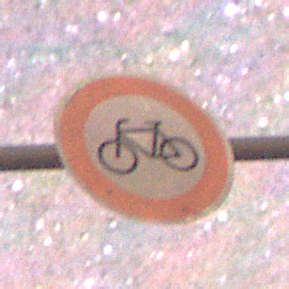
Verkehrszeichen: VerbotRadverkehr
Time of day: Night
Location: Outdoor (Nature)
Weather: Clear
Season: NotSpecified
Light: Natural